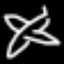
Label: airplane